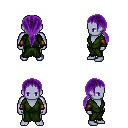
a pixel art fantasy rpg character, male body template, dark elf, purple skin, green robe, teal pants, purple ponytail hairstyle, cloth bracers, four views (front, back, left, right), 2x2 character sprite sheet, small pixel art, hard edges, no anti-aliasing